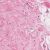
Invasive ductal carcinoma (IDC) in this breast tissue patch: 0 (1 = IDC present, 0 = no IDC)